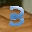
Label: 3